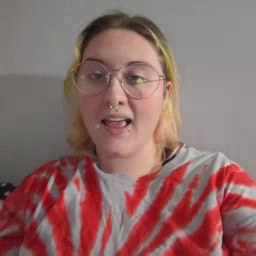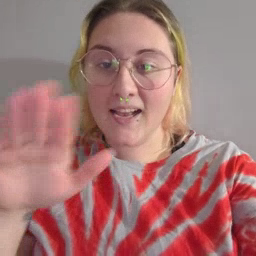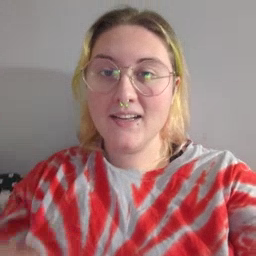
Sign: clean